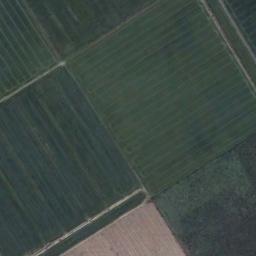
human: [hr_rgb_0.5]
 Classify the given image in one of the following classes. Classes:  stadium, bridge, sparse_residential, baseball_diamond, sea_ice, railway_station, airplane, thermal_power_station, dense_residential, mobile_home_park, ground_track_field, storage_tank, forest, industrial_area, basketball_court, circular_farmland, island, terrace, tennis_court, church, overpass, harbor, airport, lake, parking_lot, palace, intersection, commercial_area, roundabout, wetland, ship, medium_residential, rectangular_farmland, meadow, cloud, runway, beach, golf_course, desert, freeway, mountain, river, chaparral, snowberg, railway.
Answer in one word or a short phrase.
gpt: rectangular_farmland